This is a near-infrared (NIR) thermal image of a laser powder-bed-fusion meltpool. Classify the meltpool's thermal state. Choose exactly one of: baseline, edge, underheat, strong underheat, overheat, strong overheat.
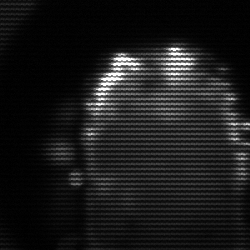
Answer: baseline